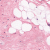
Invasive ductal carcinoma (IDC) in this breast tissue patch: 0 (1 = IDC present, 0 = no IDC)